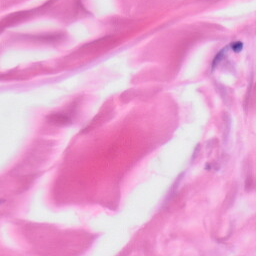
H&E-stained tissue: Skin